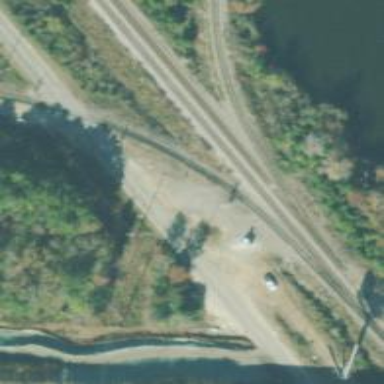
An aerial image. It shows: Railway signal.